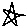
Label: star